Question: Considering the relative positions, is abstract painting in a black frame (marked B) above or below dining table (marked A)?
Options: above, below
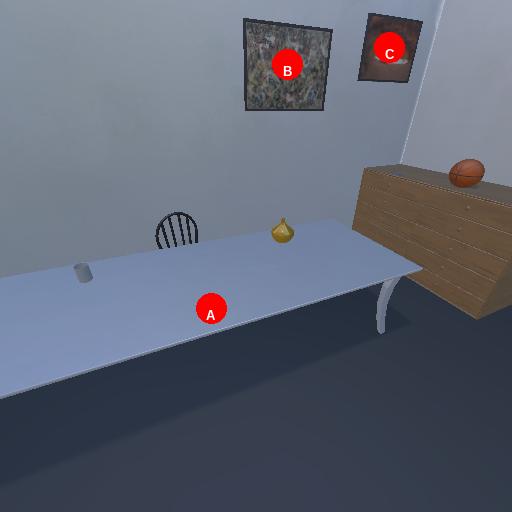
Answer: above